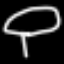
Label: mushroom